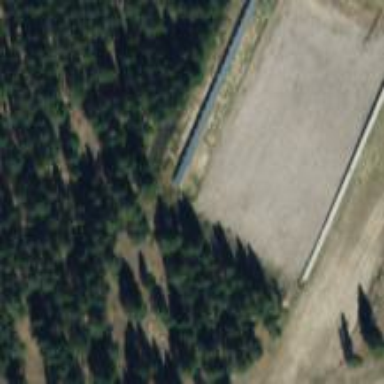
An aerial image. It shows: Concrete biathlon pitch for leisure land activities.